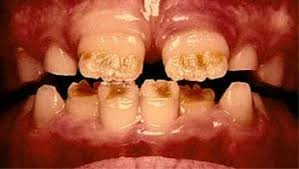
Condition: Tooth Discoloration